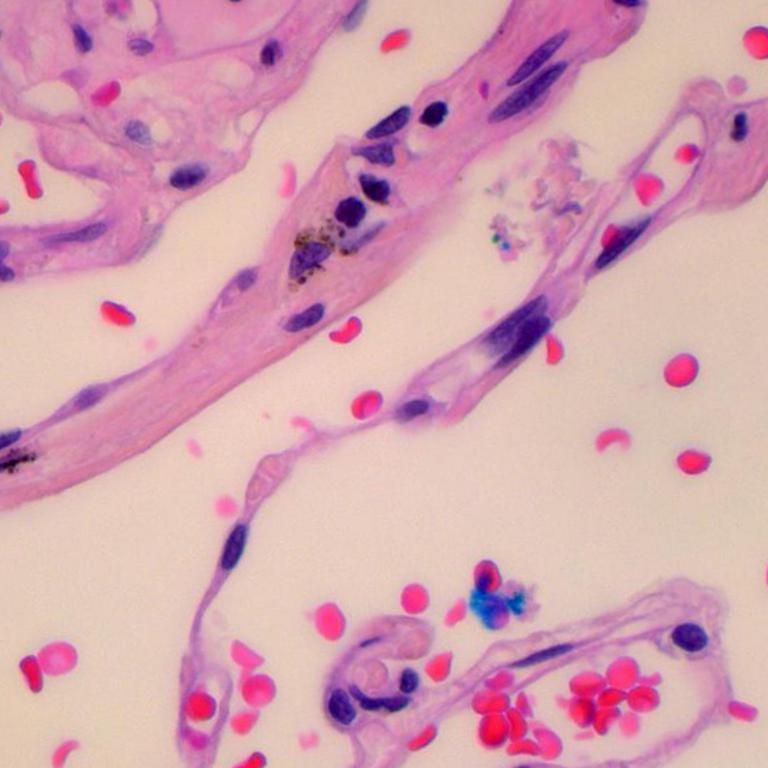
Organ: lung
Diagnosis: benign